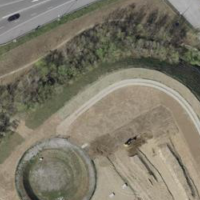
EUNIS habitat code: 55
Species observed at this site:
Linaria vulgaris